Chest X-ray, AP view. Patient: 40 years old, sex M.
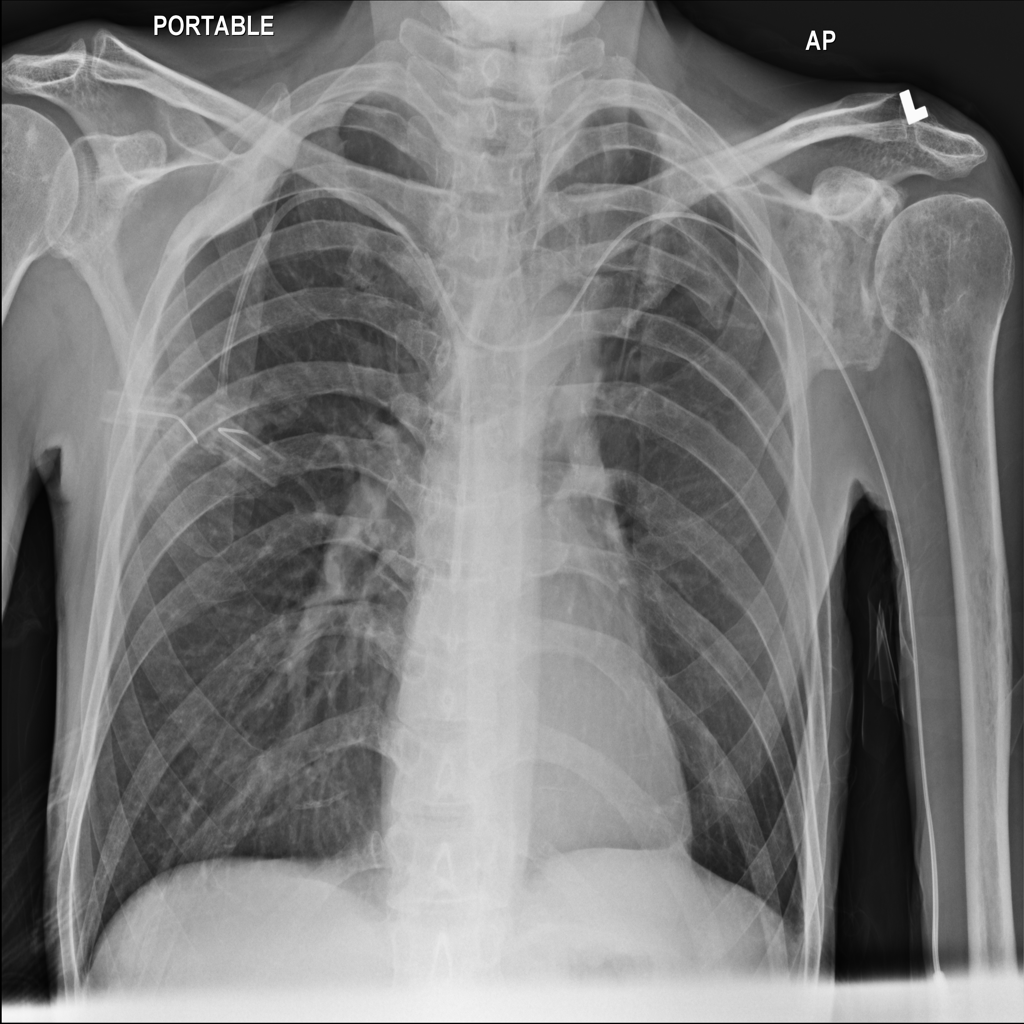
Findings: No Finding